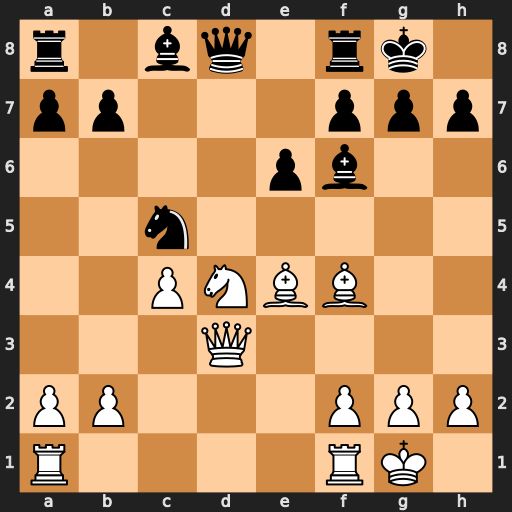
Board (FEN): r1bq1rk1/pp3ppp/4pb2/2n5/2PNBB2/3Q4/PP3PPP/R4RK1
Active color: w
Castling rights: -
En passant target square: -
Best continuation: Bxh7+ Kh8 Qh3